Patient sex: F
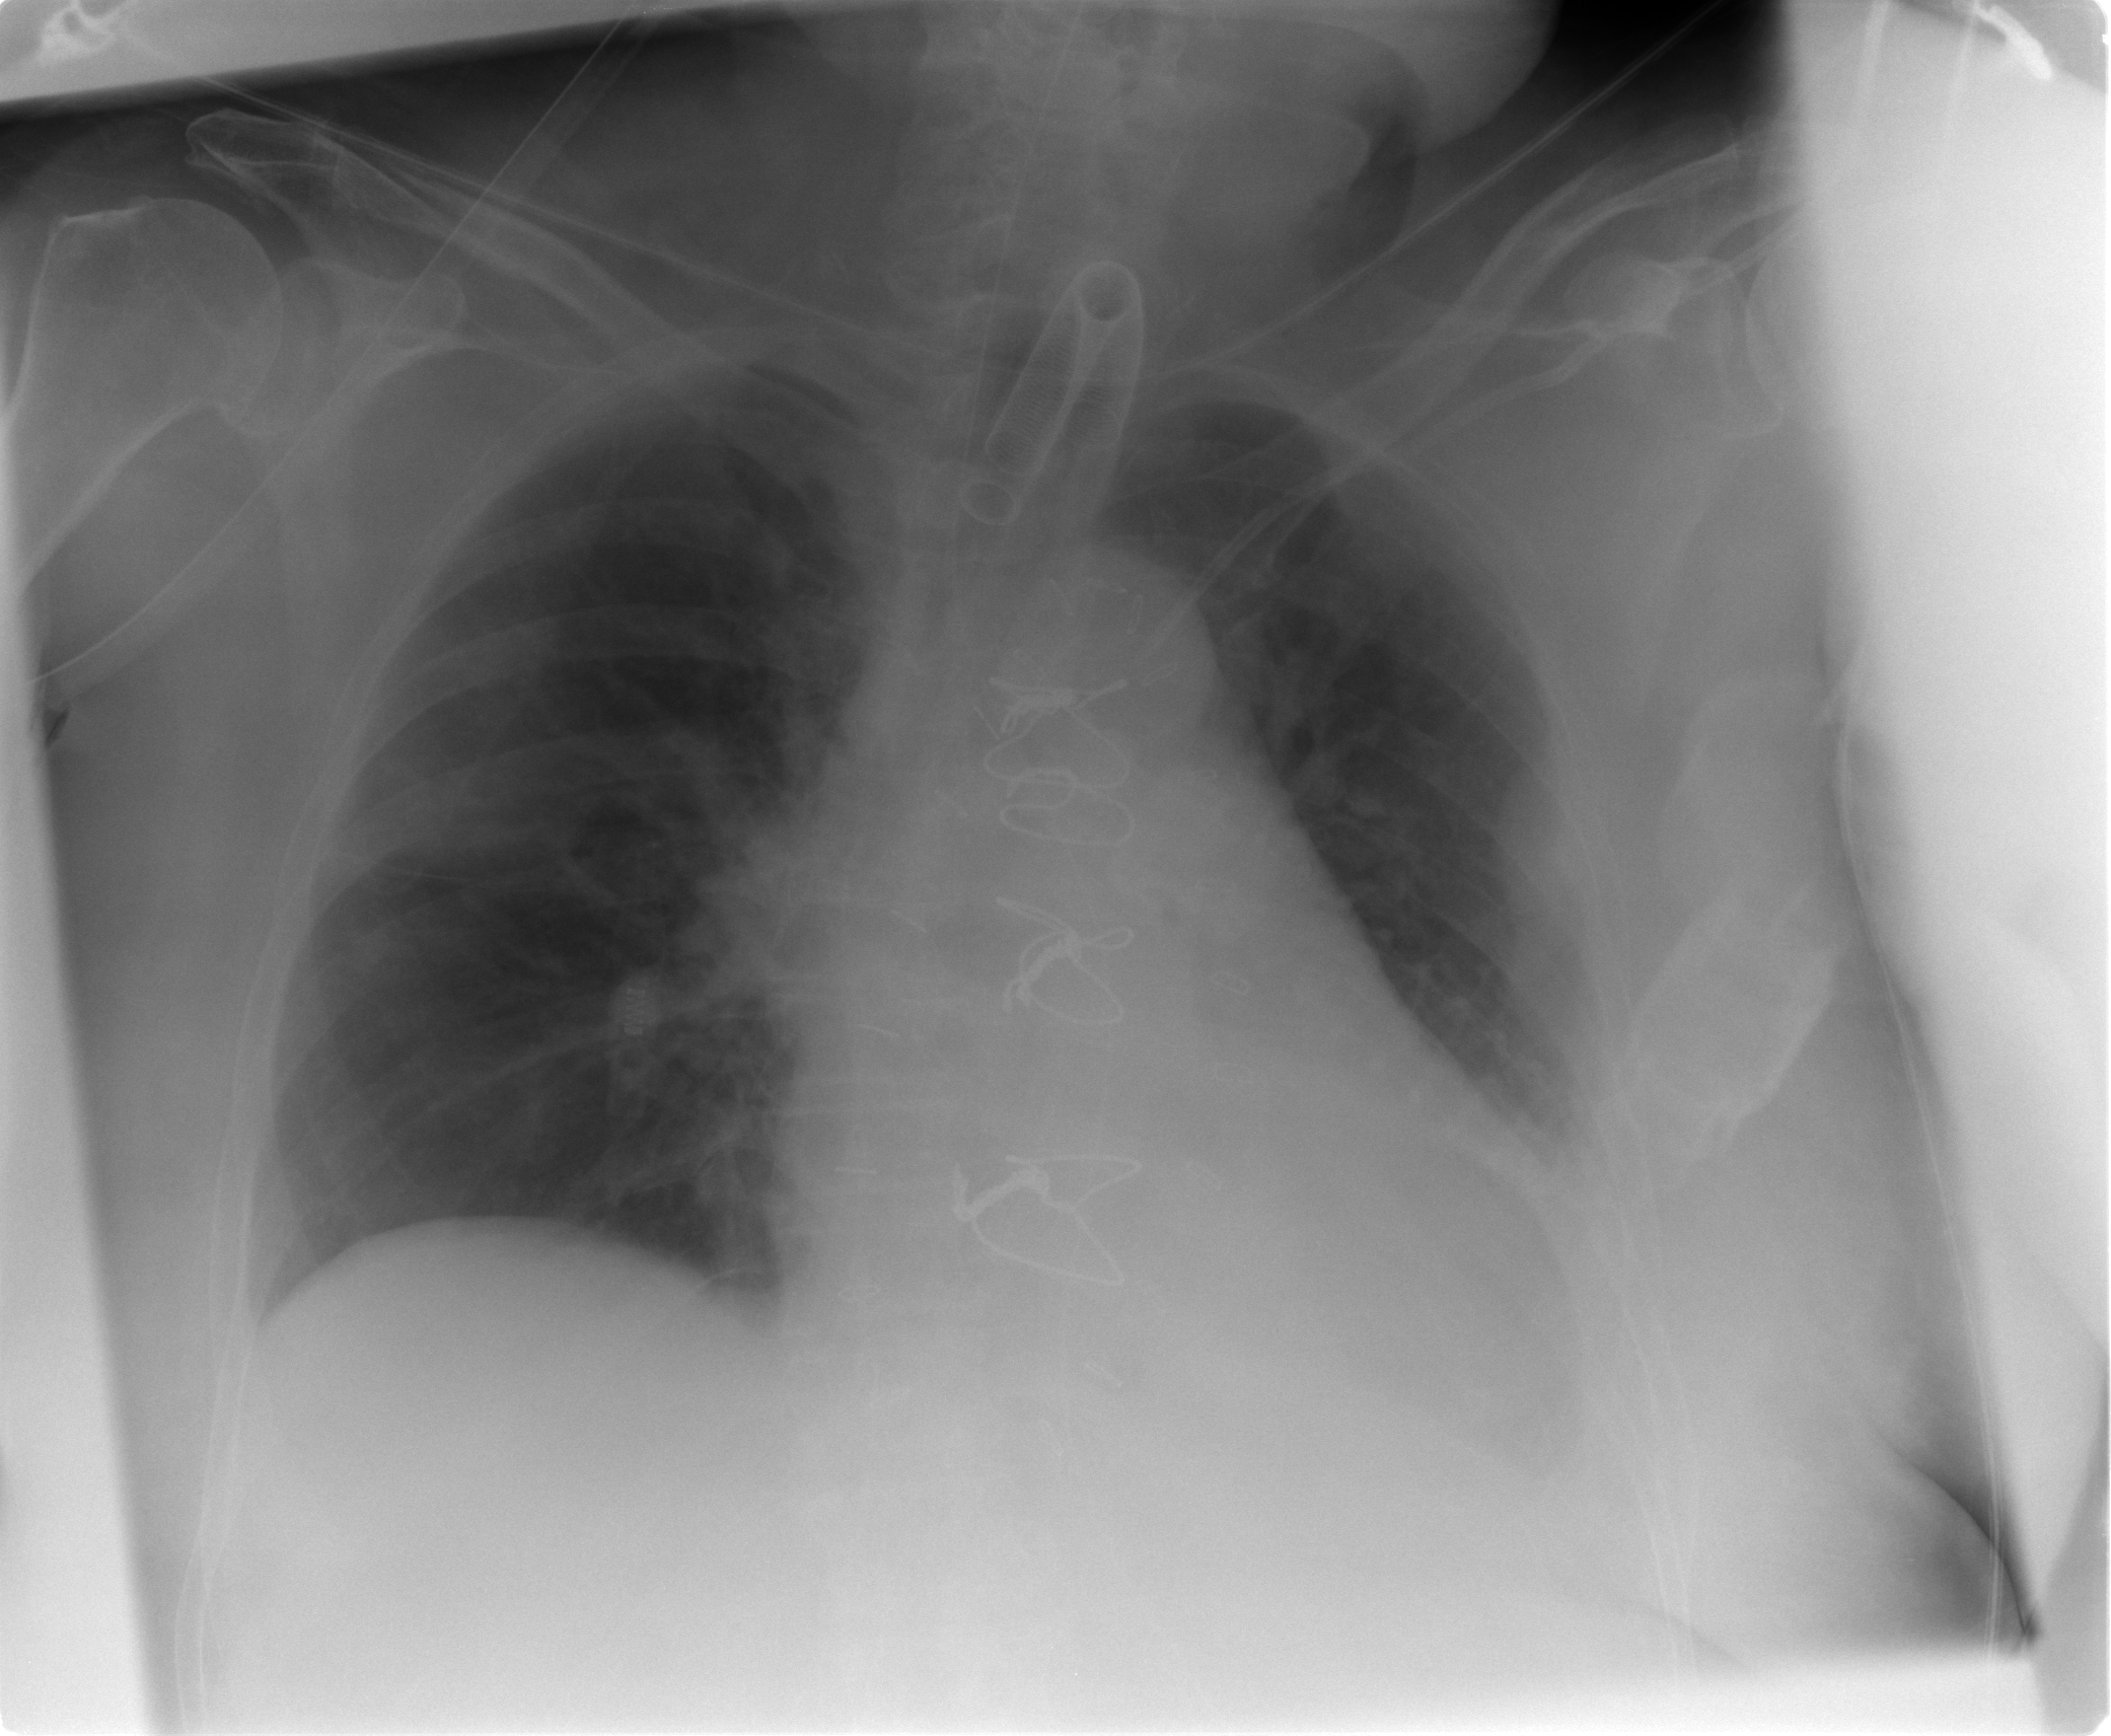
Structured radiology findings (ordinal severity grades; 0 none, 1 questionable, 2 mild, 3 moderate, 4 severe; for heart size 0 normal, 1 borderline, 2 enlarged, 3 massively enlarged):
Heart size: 1
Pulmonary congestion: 2
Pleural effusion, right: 0
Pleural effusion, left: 0
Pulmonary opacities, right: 2
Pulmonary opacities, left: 0
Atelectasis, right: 2
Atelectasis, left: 2